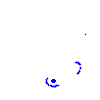
Particle: kaon